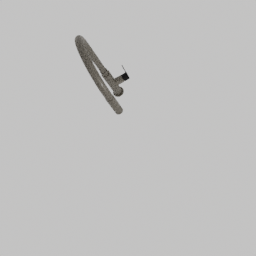
Label: appliances